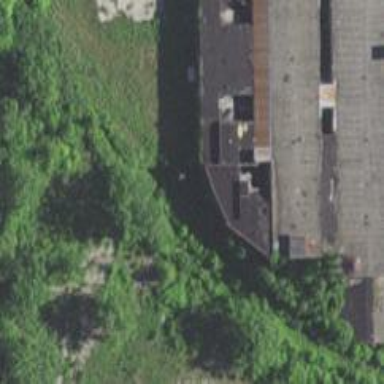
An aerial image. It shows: Abandoned railway yard.